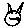
Label: cat